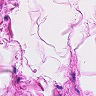
Metastatic tissue present: no